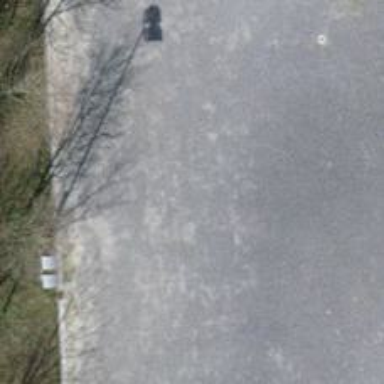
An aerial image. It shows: Footway with surface of fine gravel.